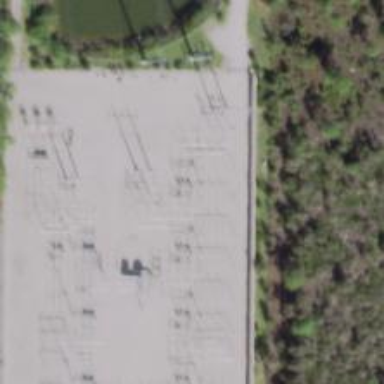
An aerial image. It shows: Switch used for power control.